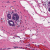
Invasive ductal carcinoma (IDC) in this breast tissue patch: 0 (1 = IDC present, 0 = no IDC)